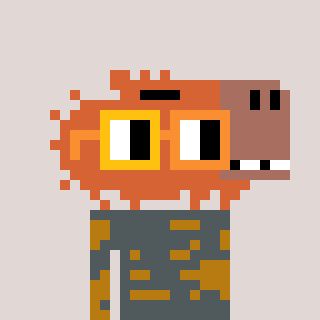
a pixel art character with square yellow and orange glasses, a capybara-shaped head and a gold-colored body on a warm background